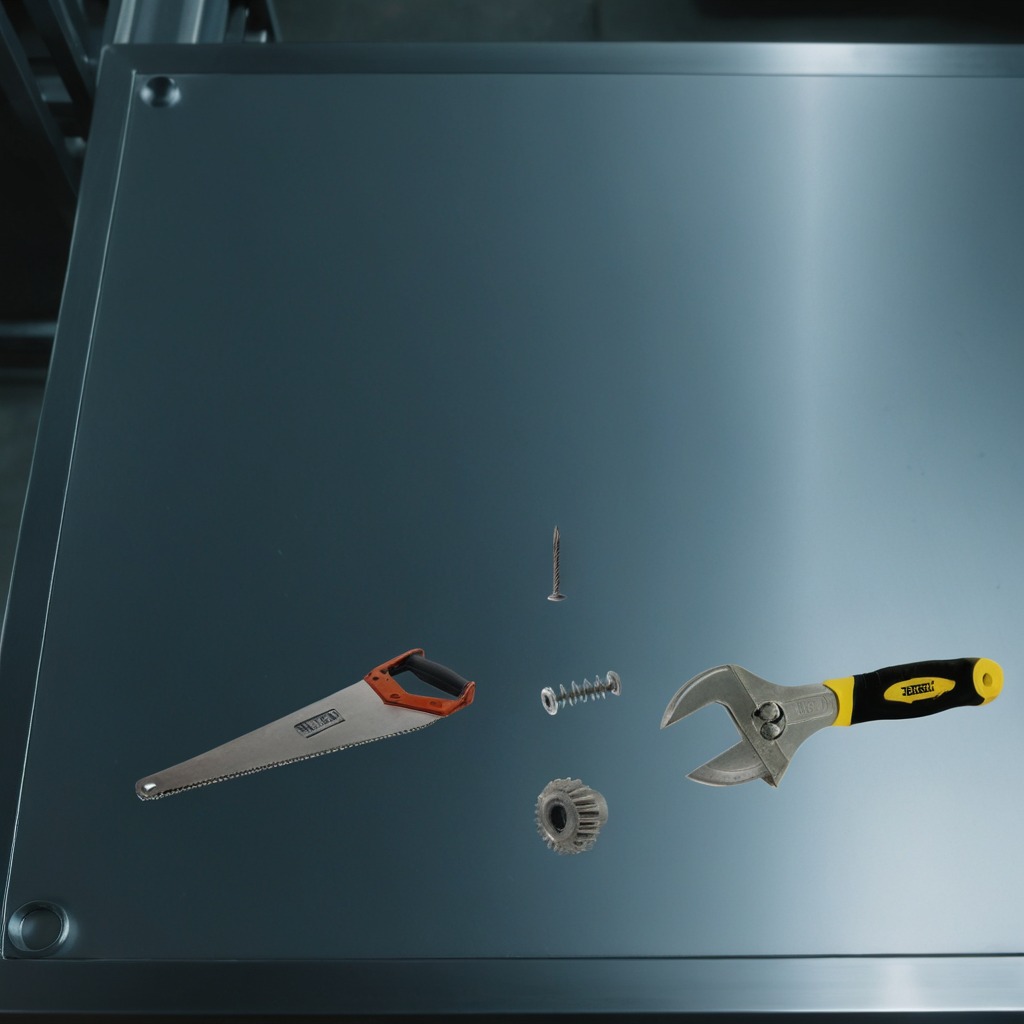
A steel gear with teeth, an iron nail, a coiled metal spring, a handheld metal saw, and a wrench are lying on the metal table in a machine shop under fluorescent lights.